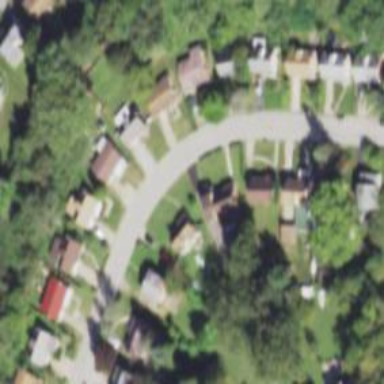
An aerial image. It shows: Driveway.